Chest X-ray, AP view. Patient: 79 years old, sex M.
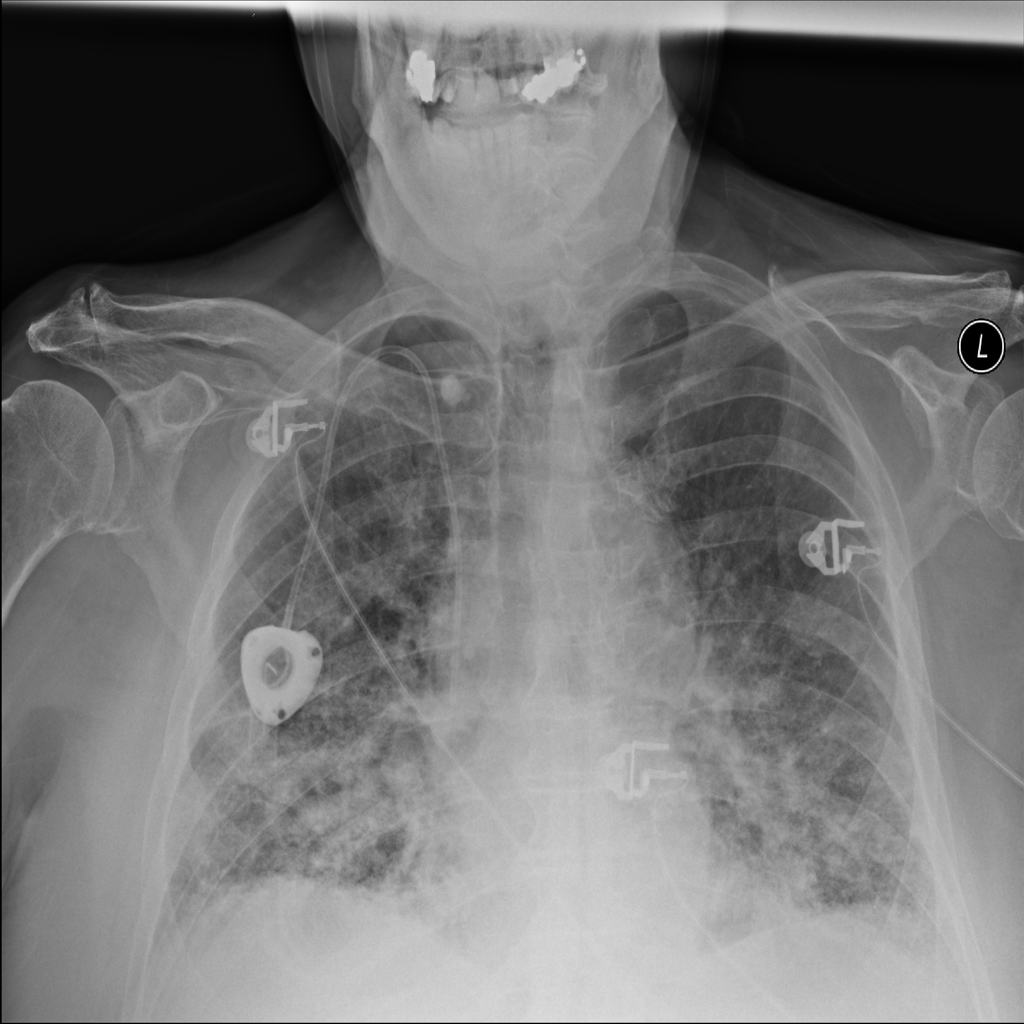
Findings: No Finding